Field crop: tomato
Growth stage: 2
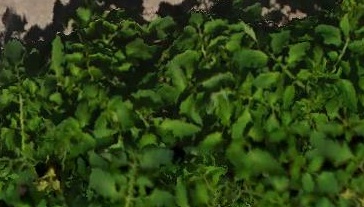
Species: tomato